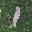
Label: 1